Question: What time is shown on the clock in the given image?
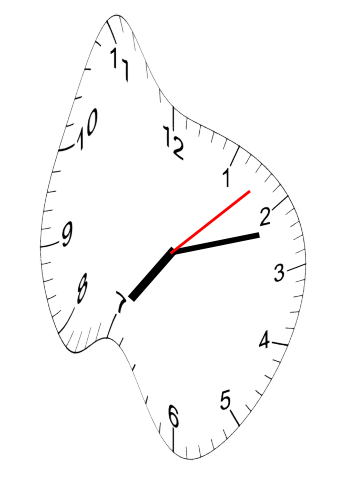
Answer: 07:12:08